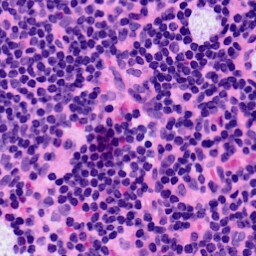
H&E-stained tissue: LymphNode